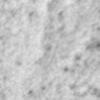
Label: no_change